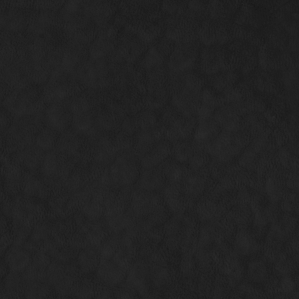
Label: non_frost